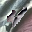
Label: 4